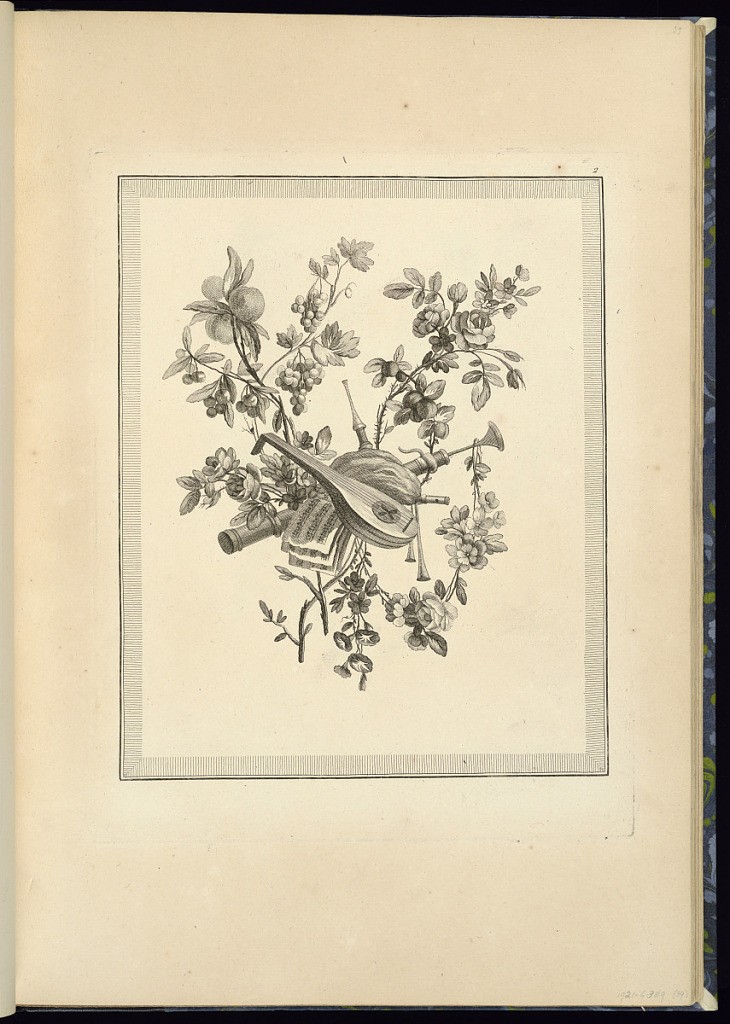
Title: Musical Trophy Design
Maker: Pierre Ranson, French, 1736–1786
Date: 1778
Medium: Etching on laid paper
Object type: Print
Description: Musical trophy design incorporating foliate branches, flowers, fruit, festoon of flowers, lute, bagpipe or musette, oboe, and sheets of music. The plate is numbered.